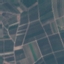
Land use / land cover class: PermanentCrop